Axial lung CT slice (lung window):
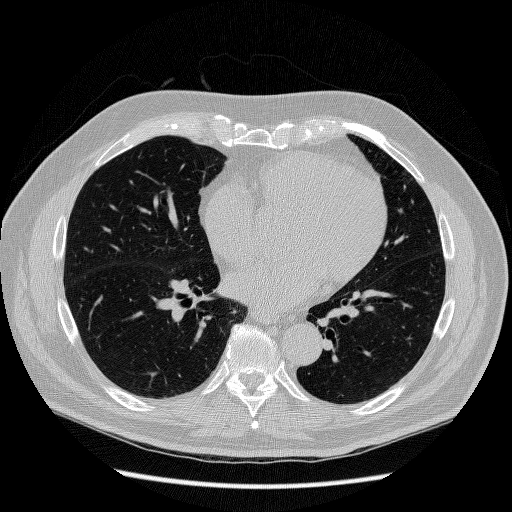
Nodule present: no